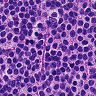
Metastatic tissue present: no